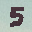
Label: 5